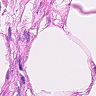
Metastatic tissue present: no